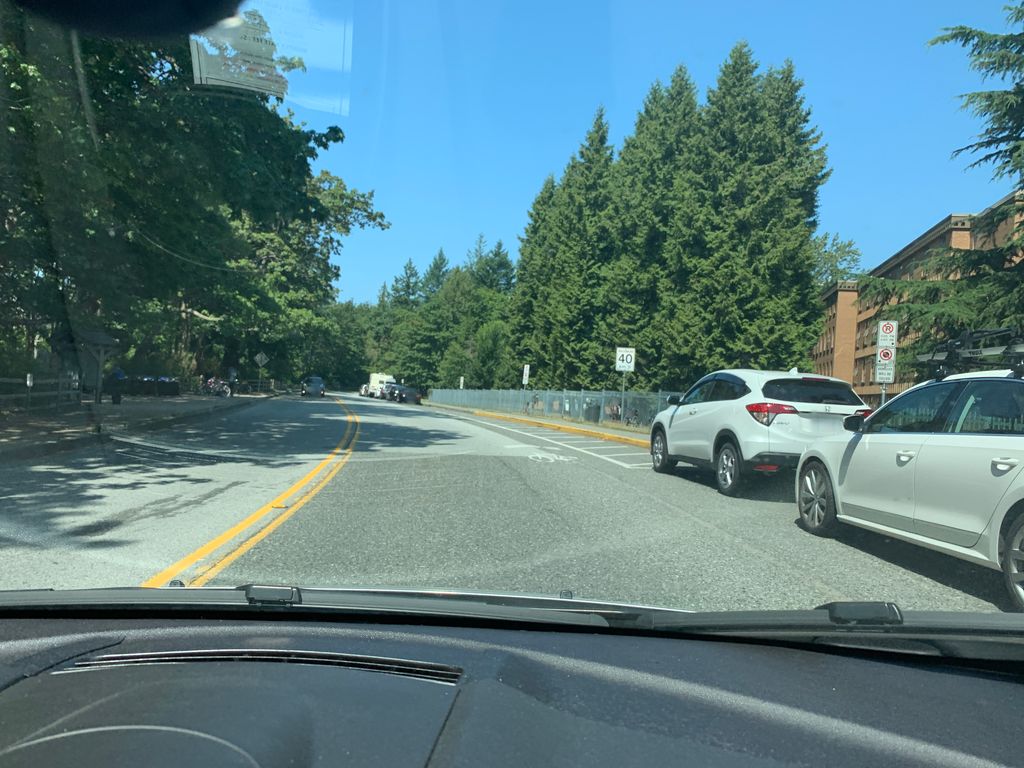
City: vancouver